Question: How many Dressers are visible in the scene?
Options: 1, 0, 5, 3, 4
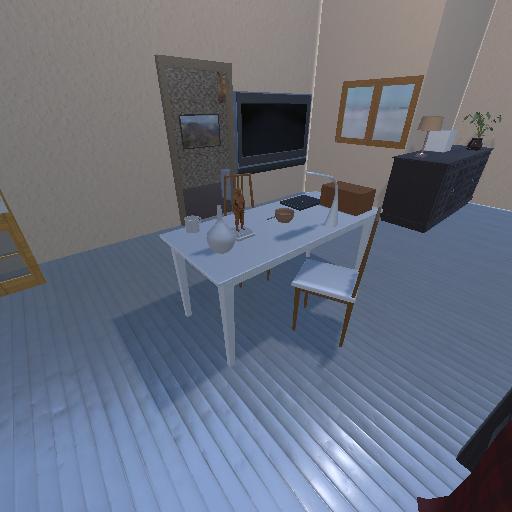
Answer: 1